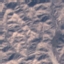
Label: HerbaceousVegetation